Aerial crown-view tile of a tropical tree (Barro Colorado Island, Panama), acquired 20241014:
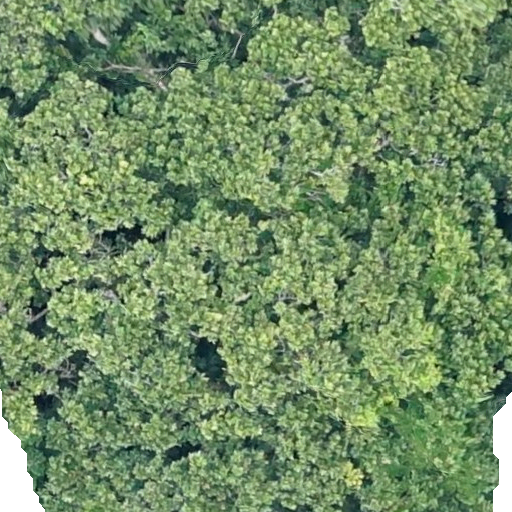
Species: Anacardium excelsum
GBIF accepted scientific name: Anacardium excelsum
Crown area: 655.731 m²